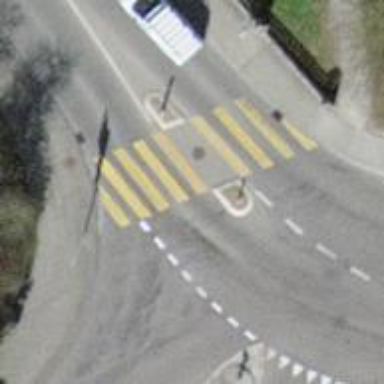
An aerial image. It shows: Marked zebra crossing with pedestrian island.